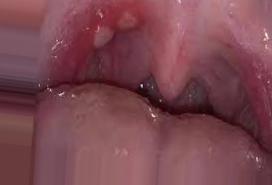
Condition: Mouth Ulcer